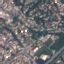
Land use / land cover: Residential